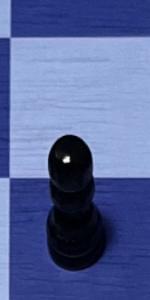
Label: Pawn_Black